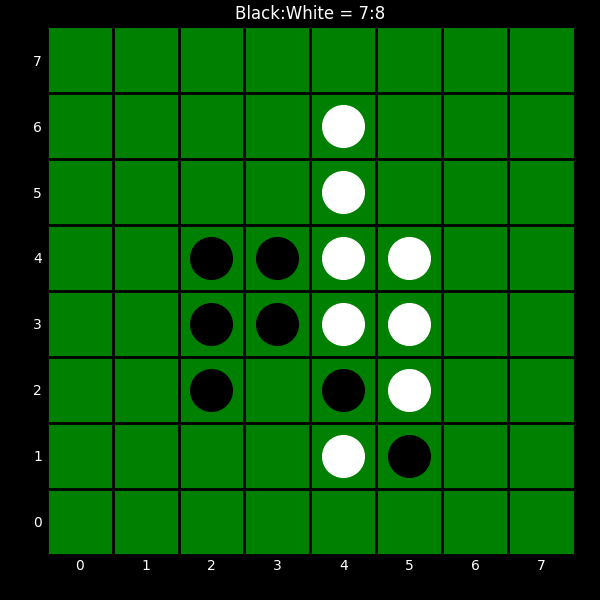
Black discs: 7
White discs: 8